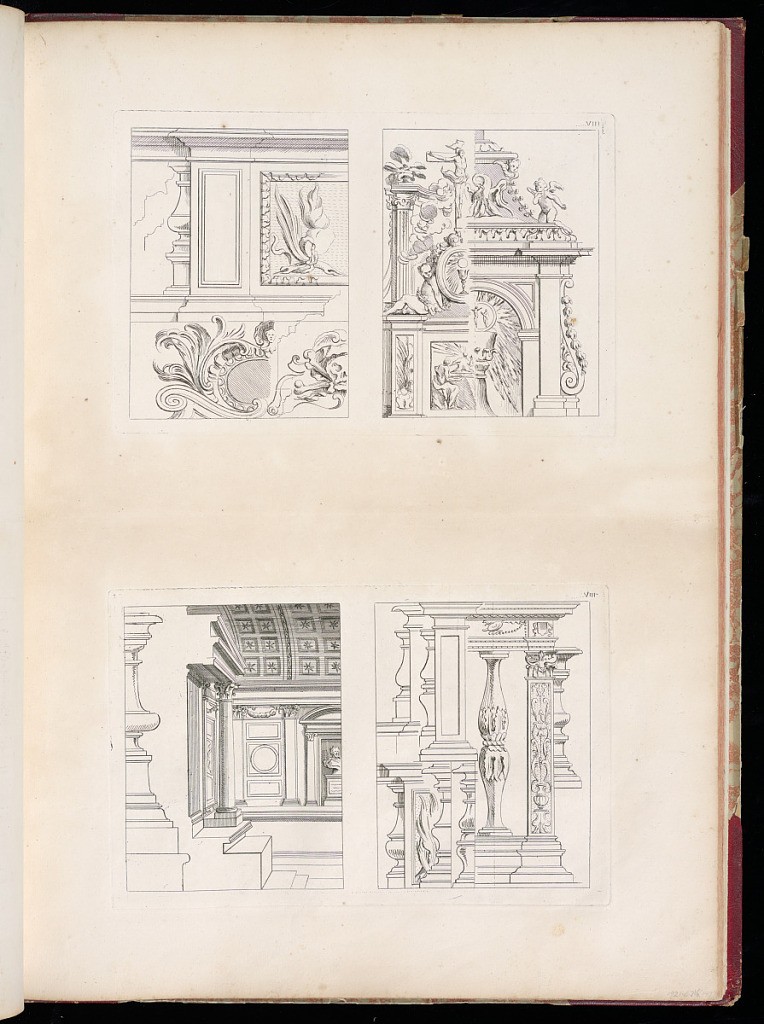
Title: Designs After Architecture
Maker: Gilles-Marie Oppenord, French, 1672–1742
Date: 1749-1761
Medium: Etching and engraving on laid paper
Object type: Bound print
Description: Page printed with two plates (each divided into two) depicting architecture fragments, including cornices, ornamentation, altars, balustrades, and an interior with an arched ceiling. The plates are numbered but not signed.